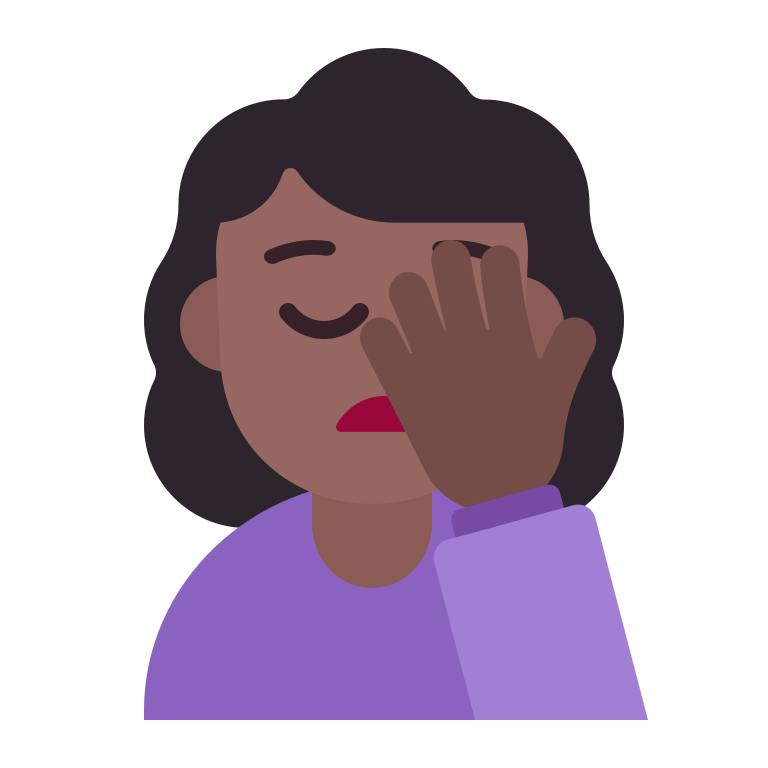
woman facepalming flat  dark